Interaction volume radius: 5 \u00c5
Interaction volume height: 10 \u00c5
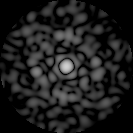
Disorder parameter: 0.7949